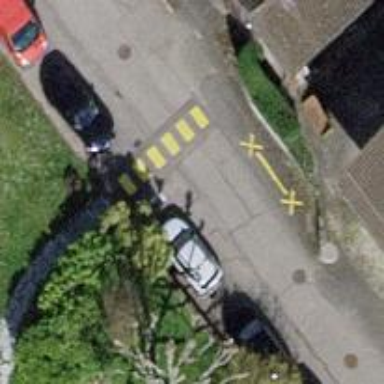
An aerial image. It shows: Uncontrolled zebra crossing on the road.